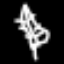
Label: leaf